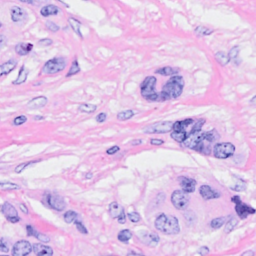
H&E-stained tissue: Breast